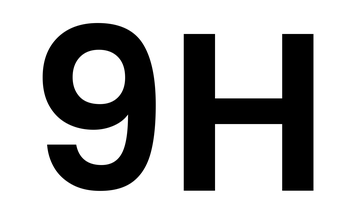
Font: Poppins-SemiBold